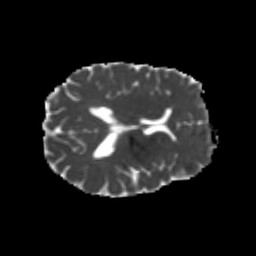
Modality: MD
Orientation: axial
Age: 24
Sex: male
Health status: healthy
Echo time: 0.074 s